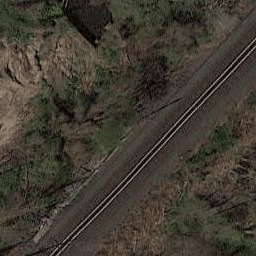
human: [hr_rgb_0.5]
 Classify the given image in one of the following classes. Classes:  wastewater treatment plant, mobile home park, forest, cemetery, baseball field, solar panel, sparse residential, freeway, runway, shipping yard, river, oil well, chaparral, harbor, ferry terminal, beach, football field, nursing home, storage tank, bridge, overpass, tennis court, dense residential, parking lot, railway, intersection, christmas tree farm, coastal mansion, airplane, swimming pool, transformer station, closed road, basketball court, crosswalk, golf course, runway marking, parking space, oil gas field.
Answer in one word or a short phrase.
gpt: railway